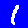
Digit: 1